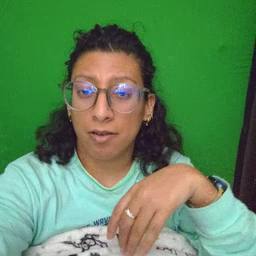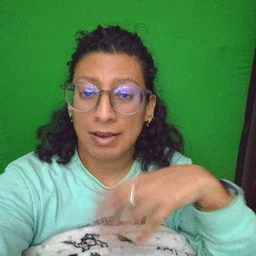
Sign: cowboy